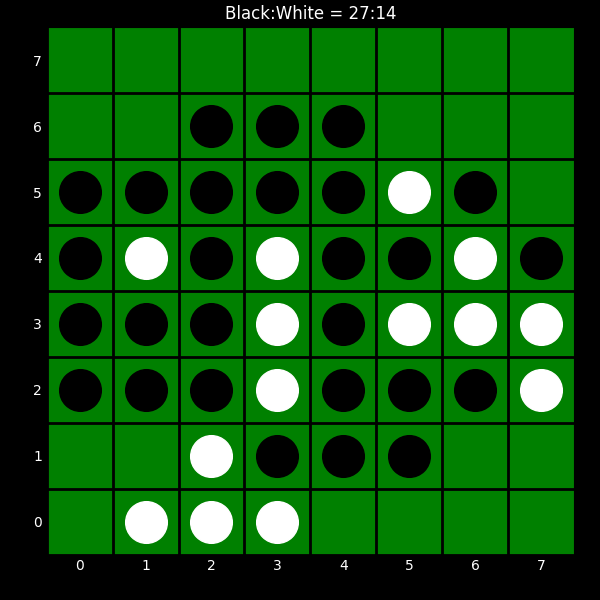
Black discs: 27
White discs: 14